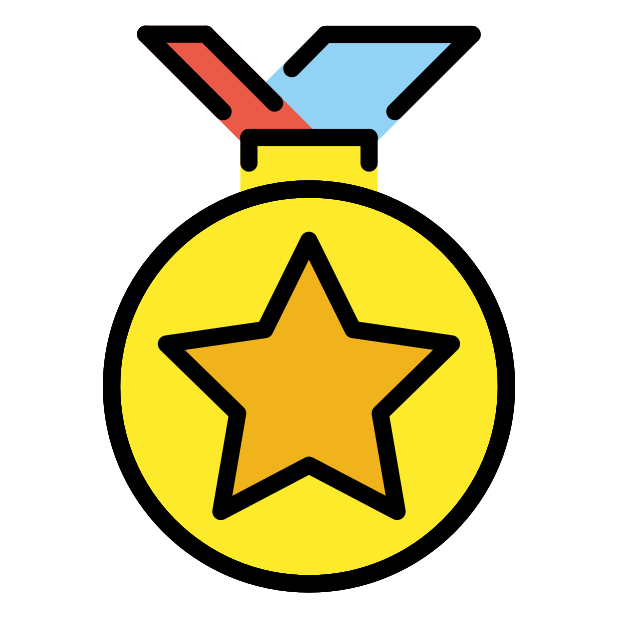
Emoji: 🏅
Name: sports medal
Unicode: 0x1f3c5